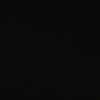
Label: space